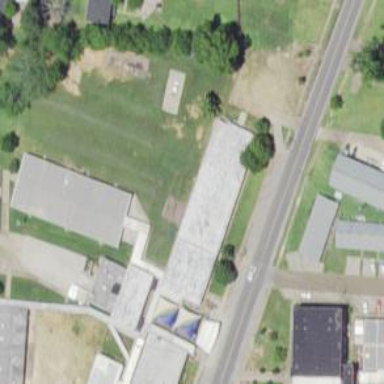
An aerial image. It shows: School.